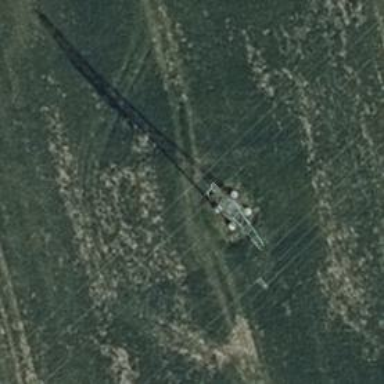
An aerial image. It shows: Power tower.